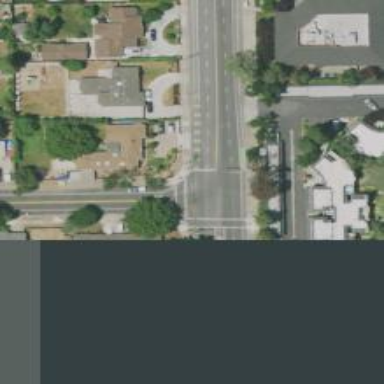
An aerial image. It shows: Solid stop line on the road.